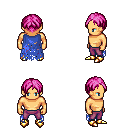
a pixel art fantasy rpg character, male body template, human, tanned skin, blue tattered cape, magenta pants, pink parted hairstyle, gold boots, four views (front, back, left, right), 2x2 character sprite sheet, small pixel art, hard edges, no anti-aliasing